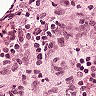
Metastatic tissue present: no